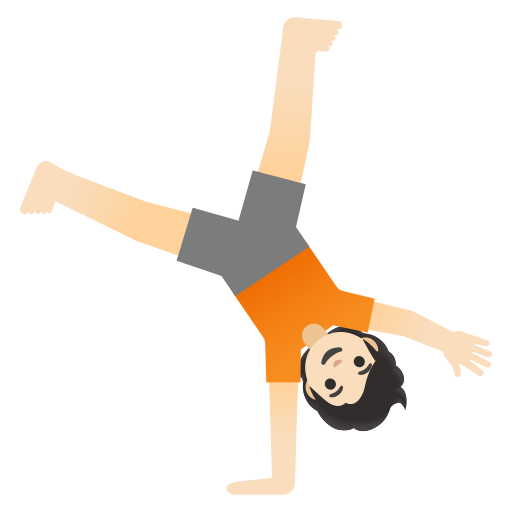
Emoji: 🤸🏻